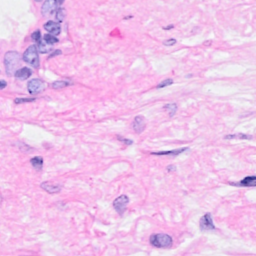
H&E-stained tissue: Breast